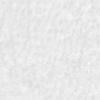
Label: no_change